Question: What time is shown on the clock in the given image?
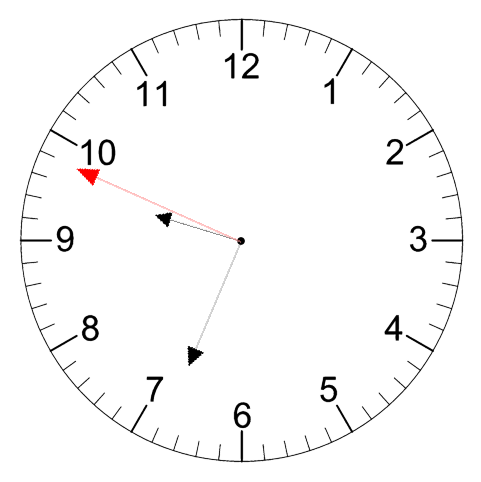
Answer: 09:33:49